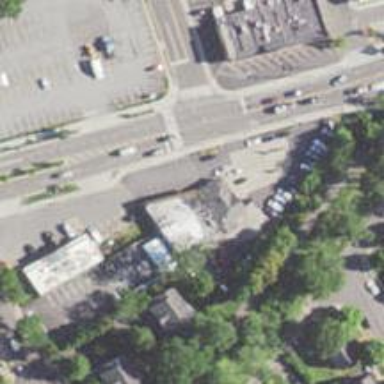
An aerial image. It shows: Convenience shop.